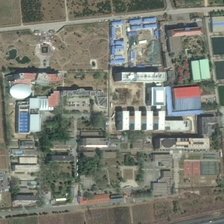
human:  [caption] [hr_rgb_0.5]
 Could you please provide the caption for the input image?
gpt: buildings and several blue houses stands in this resort surrounded by bare land .

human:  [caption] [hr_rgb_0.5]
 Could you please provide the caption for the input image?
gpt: a resort with different types of buildings is lying on a bareland near the road .

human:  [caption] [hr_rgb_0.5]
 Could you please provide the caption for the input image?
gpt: a resort with different types of buildings is lying on a bareland near the road .

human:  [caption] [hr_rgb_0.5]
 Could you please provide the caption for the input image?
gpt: a resort with different types of buildings is lying on a bareland near the road .

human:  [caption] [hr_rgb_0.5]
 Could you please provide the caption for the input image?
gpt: some buildings and green trees are in a resort near a road .